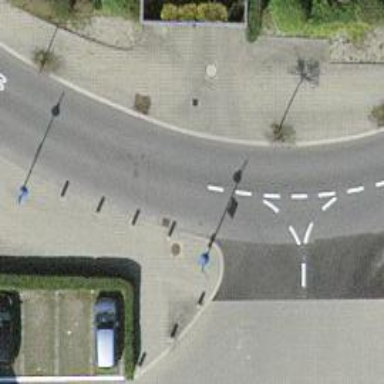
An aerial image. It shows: Bollard barrier.